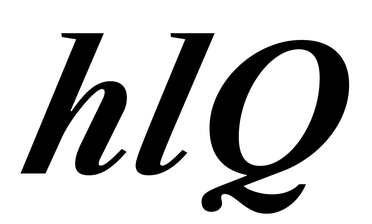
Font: LibreCaslonText-Italic_Bold_Italic